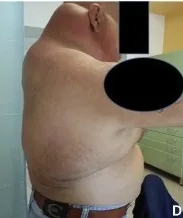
A-C-D show a lateral view of the patient affected by lipodystrophy with particular accumulation of adipose tissue in the region of the neck and trunk. Fig. 2B shows a posterior view.
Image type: medical_photograph (other_medical_photograph)